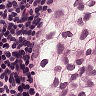
Metastatic tissue present: yes